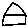
Label: house